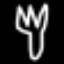
Label: fork